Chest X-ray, PA view. Patient: 42 years old, sex M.
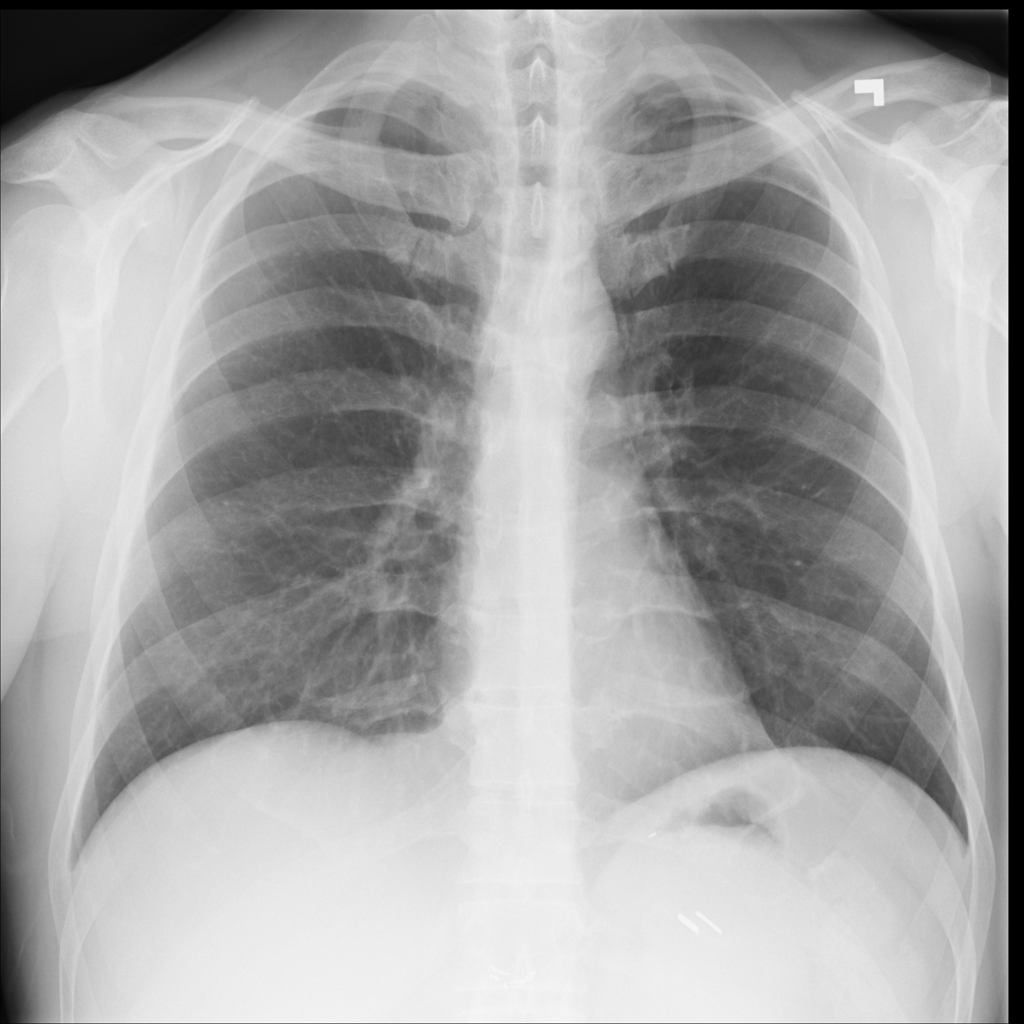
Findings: No Finding